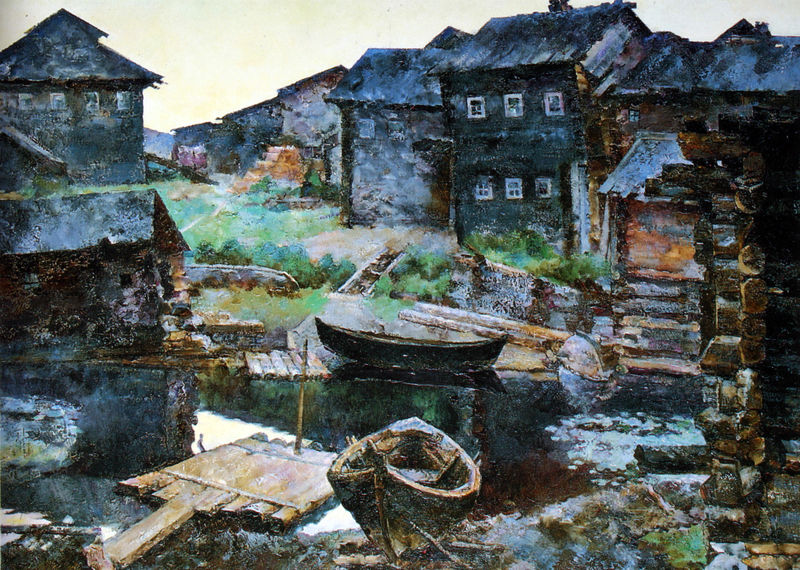
Titel: Weiße Nacht auf dem Dorf
Künstler: Wassilij Roshdestvenskij
Standort: Moskau
Institution: Tretjakow-Galerie
Schlagwörter: blau, dunkel, gemälde, himmel, wasser, weiß, aquarell, fluss, gelb, grün, landschaft, ocker, see, teich, ufer, braun, bunt, fenster, grau, holz, licht, orange, schwarz, dach, gras, haus, rot, schnee, weg, wiese, beige, steine, spiegel, öl, gräser, häuser, spiegelung, büsche, gewässer, hütte, sträucher, land, realismus, traurig, arbeit, bauern, boot, boote, kahn, kamine, hellblau, schiff, fassaden, italien, naturalismus, wohnhäuser, spiegelbild, fischer, moderne, hang, leer, modern, dorf, dächer, mauer, nebel, hütten, anleger, böschung, fischerdorf, häuschen, planken, steg, stämme, treppe, duktus, dunkelblau, balken, stimmung, menschenleer, blautöne, kälte, oberfläche, holzhütte, tümpel, floss, karg, ankern, brackwasser, kate, armut, stockwerke, kanten, blockhaus, angeln, satteldächer, gebäuden, holzhäuser, bötchen, blockhütte, giacometti, gegend, blau grün, hauswände, kanen, booge, flöße, kan, naturlaismus, stewg